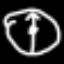
Label: clock